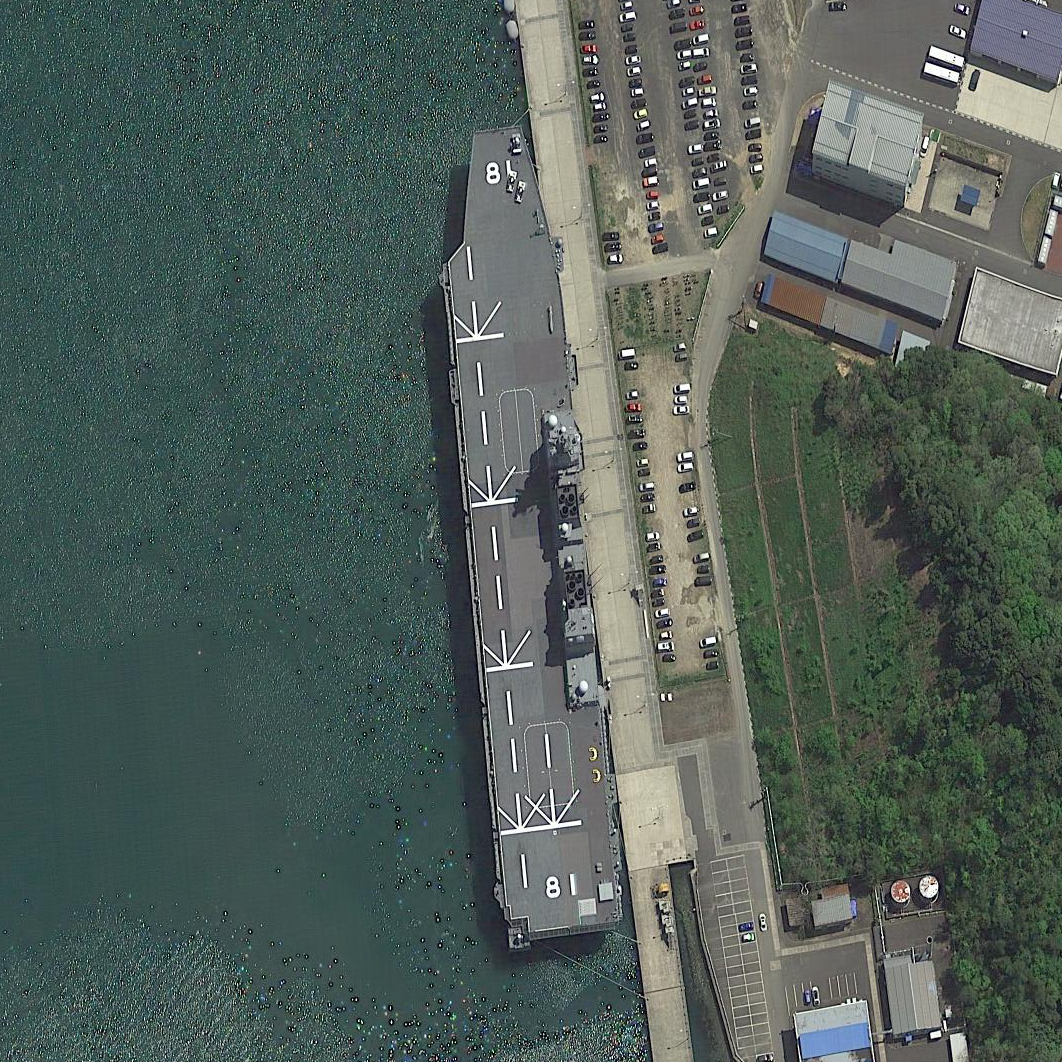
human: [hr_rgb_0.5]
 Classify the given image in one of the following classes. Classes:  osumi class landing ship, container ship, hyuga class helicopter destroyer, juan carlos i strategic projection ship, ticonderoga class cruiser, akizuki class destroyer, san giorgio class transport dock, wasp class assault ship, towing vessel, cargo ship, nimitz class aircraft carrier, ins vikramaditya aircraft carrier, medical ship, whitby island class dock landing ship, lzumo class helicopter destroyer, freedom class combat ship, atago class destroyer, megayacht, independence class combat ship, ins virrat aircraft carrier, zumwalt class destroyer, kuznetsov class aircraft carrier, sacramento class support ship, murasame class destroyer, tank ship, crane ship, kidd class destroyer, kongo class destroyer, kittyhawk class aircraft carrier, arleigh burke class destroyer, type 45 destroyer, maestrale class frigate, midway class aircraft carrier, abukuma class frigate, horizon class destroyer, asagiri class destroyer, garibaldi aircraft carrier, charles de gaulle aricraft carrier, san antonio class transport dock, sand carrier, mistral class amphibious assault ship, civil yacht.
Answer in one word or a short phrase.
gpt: Hyuga class helicopter destroyer